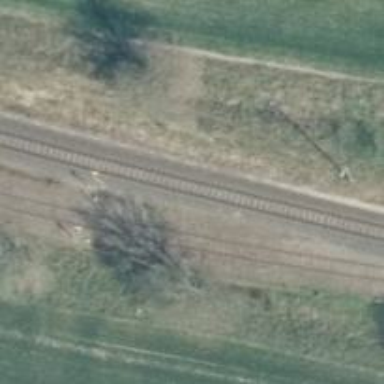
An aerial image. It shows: Railway milestone.